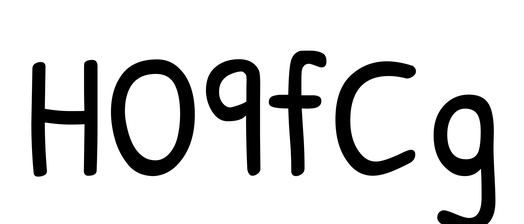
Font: PatrickHand-Regular